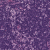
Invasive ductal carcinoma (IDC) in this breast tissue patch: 0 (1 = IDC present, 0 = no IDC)